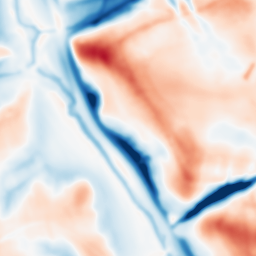
Category: multiscale
Decomposition family: dog_multiscale
Decomposition parameters: sigma_ratio: 2
n_scales: 3
base_sigma: 2
Upsampling method: cubic_catmull_rom
Upsampling parameters: scale: 8
Upsampling scale: 8